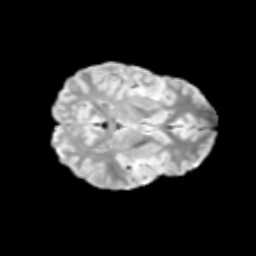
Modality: T2w
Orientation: axial
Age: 13
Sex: female
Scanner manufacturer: siemens
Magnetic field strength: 3 T
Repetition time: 3.8 s
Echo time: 0.07 s